Question: The following picture can be easily produced using a latex rendering software:

In particular superscript and subscript parts are one over the other.
Is it possibile getting the same result using only HTML 4 syntax by some clever use of '<sup>' and '<sub>' tags, without use of CSS or MathML?
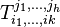
Answer: No, it is not possible to have sub- and superscript for an element at the same time using only HTML.
However, using CSS, there are solutions. For inspiration, have a look at <URL>.
<URL>
> '<sub>'The ('<sub>') defines a span of text that should be displayed, for typographic reasons, lower, and often smaller, than the main span of text.[...]The '<sup>' HTML element that produces superscript. Note that you cannot
use them both at the same time and you need to use MathML to produce
both a superscript and a subscript next to the chemical symbol of an
element, representing its atomic number and its nuclear number.
Also note the following remark about '<sub>' from the same page:
> This element should be used for typographical reasons only, i.e.
changing the position of the text changing its meaning like in
mathematical (like t2, though the use of a MathML formula should be
considered) or chemical formulas (like H2O).